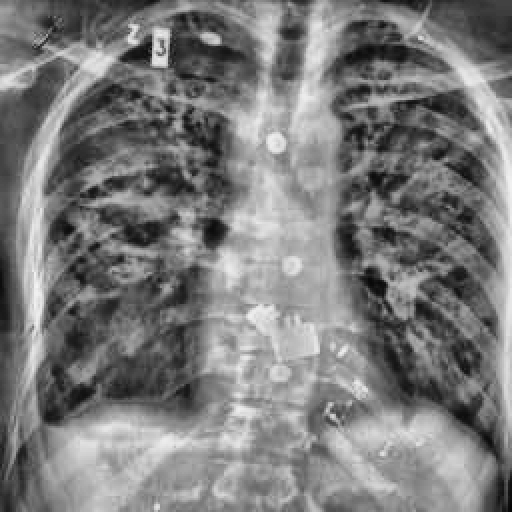
Finding: TUBERCULOSIS